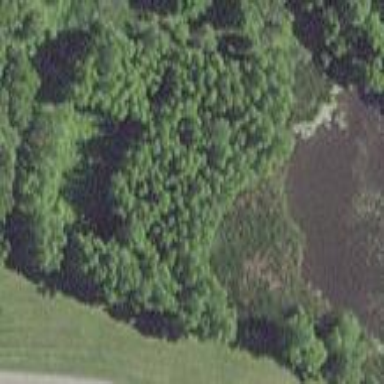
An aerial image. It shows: Marshy wetland area.